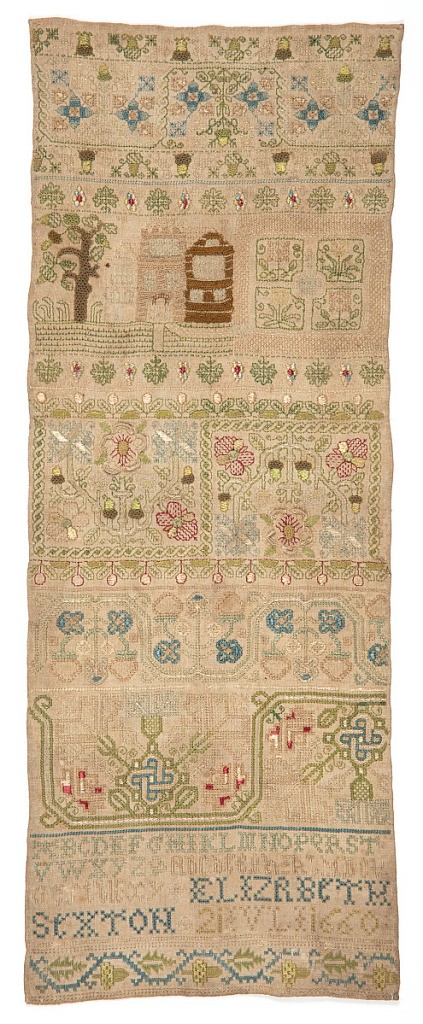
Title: Sampler
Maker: Elizabeth Sexton
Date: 1660
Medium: silk, linen Technique: embroidered with brick, buttonhole, couching, double running, eyelet, long-armed cross, running, and satin stitches on plain weave Label: Brick, buttonhole, couching, double running, eyelet, long-armed cross, running, and satin stitches in silk on linen plain weave
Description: A band sampler worked on linen in a variety of stiches in colored silk with decorative rows of flowers, including roses, carnations, acorns, and strawberries. The year 1660 in which Elizabeth Sexton embroidered her sampler, found England in a state of great excitement. Parliament had invited the exiled Charles II to return to England where a year later he was crowned King. The spreading loyalty for Charles and the desire for the restoration of the monarchy is revealed in this embroidery by the careful choice of the oak tree motif, the stately house, and rows of acorns.